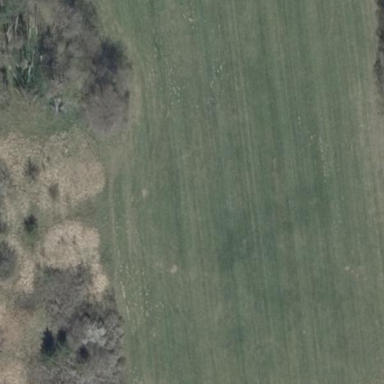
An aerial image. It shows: Beautiful meadow.